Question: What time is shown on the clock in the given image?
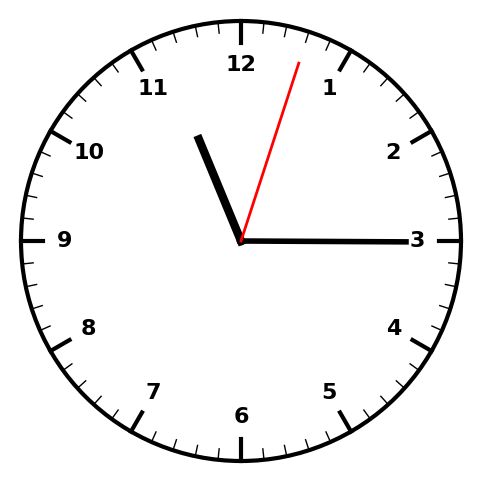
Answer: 11:15:03